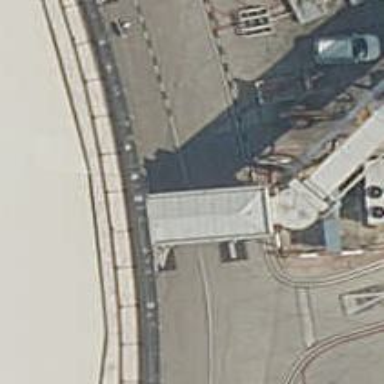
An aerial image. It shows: Airport gate.